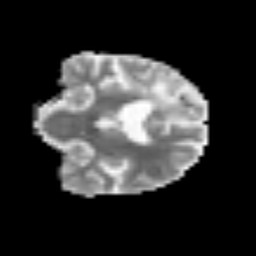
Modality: MD
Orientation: coronal
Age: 76
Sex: female
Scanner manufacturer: siemens
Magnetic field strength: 3 T
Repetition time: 3.2 s
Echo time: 0.081 s